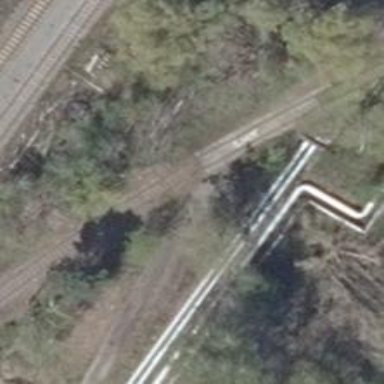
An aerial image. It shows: Railway level crossing.